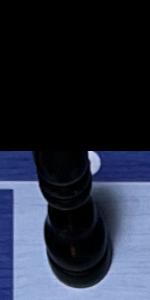
Label: Bishop_Black